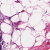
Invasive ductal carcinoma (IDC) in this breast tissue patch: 0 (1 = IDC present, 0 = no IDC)